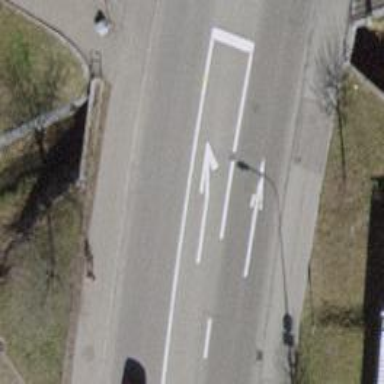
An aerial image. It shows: Tertiary road with asphalt surface and trolley wires.